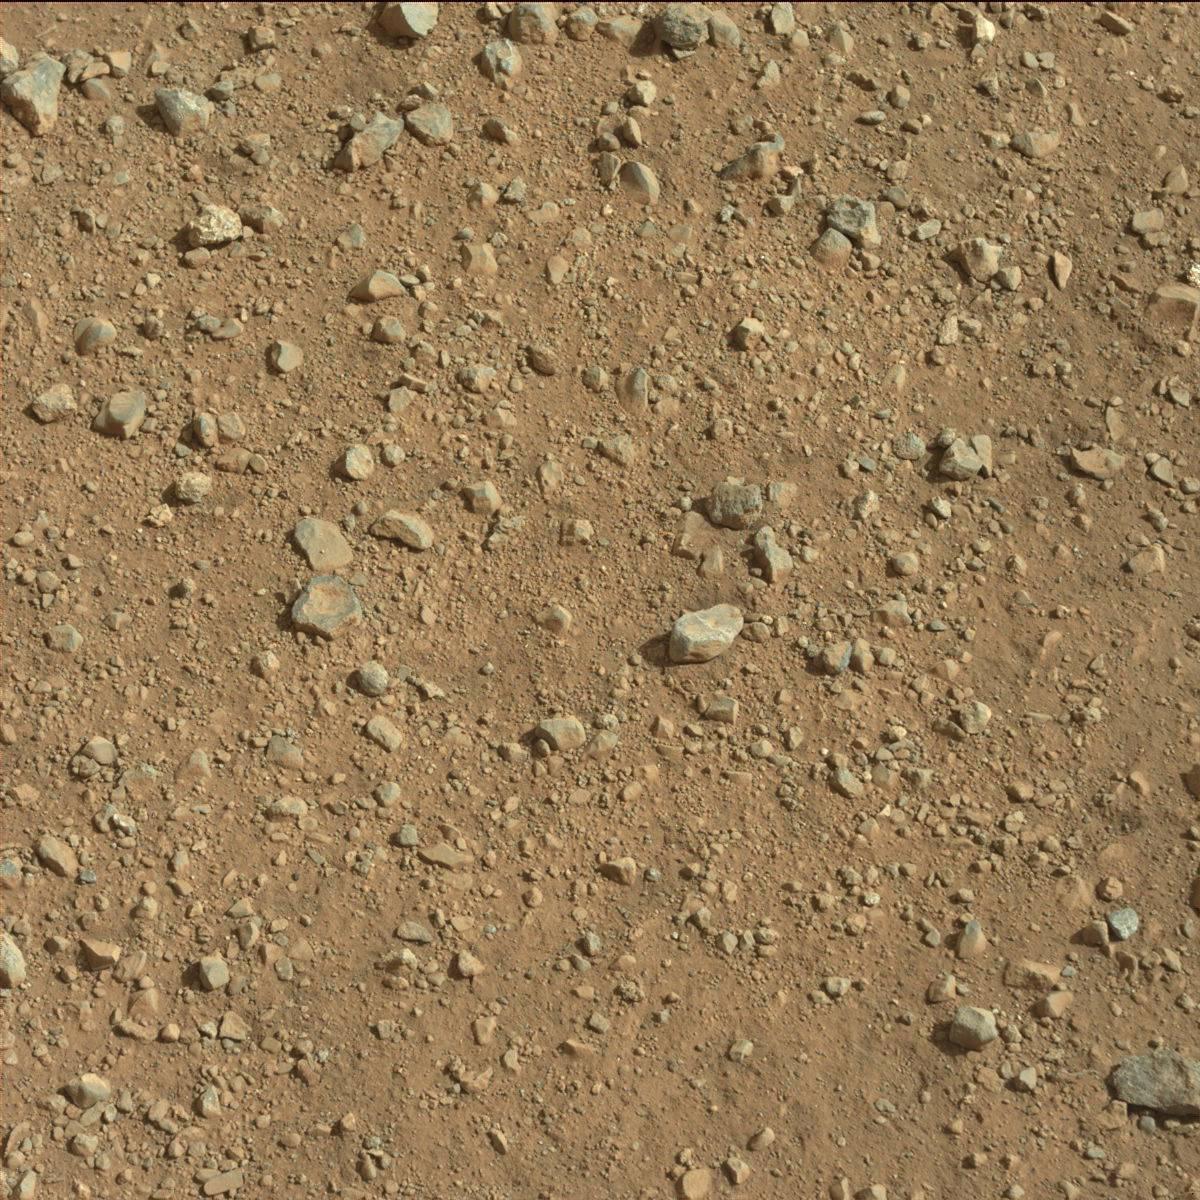
Terrain classes present: Bedrock, Rock, Sand / Soil